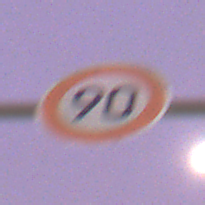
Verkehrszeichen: Geschwindigkeit90
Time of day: SunriseSunset
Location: Outdoor (Urban)
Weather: PartlyCloudy
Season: NotSpecified
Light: Artificial